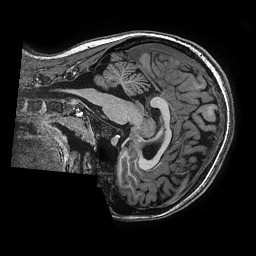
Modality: T1w
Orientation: sagittal
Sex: female
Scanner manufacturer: ge
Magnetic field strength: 3 T
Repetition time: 0.0077 s
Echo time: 0.003436 s